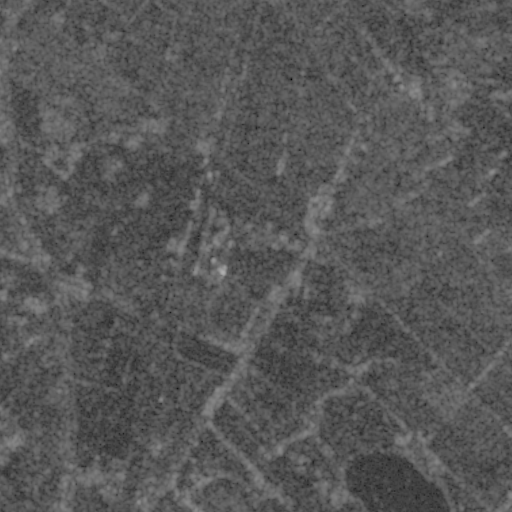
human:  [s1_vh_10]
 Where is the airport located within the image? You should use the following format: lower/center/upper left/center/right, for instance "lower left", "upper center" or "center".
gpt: The airport is located in the lower left of the image.
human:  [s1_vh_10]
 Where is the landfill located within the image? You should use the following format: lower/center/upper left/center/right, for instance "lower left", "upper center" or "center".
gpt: There is no landfill in the image.

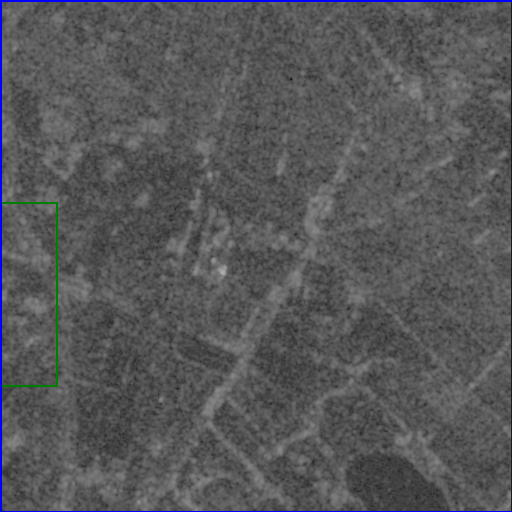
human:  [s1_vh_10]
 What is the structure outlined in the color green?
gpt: The structure outlined in green is an airport.
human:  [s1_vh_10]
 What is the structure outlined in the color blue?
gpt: The structure outlined in blue is a crop field.
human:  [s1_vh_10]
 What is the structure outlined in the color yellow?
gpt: There is no yellow outline.